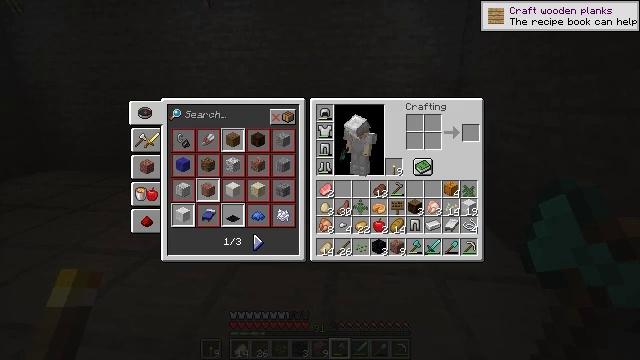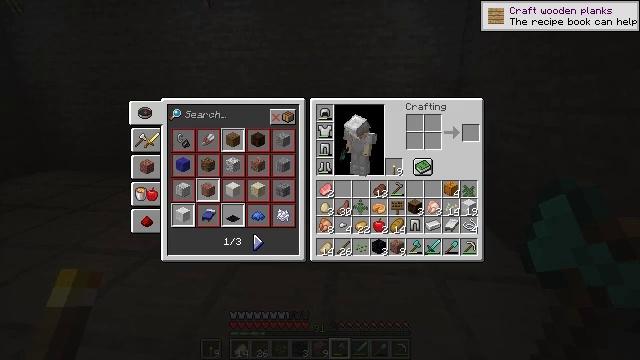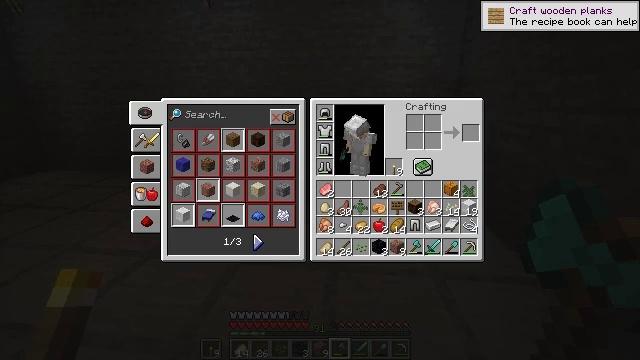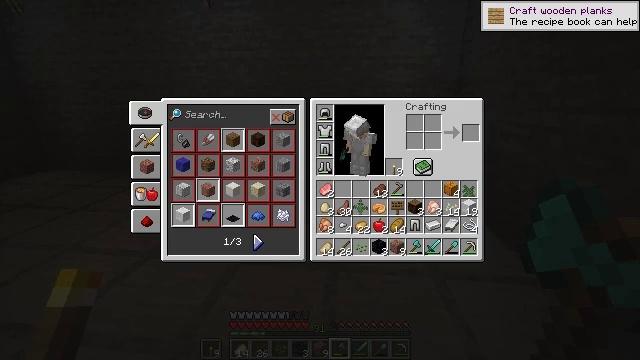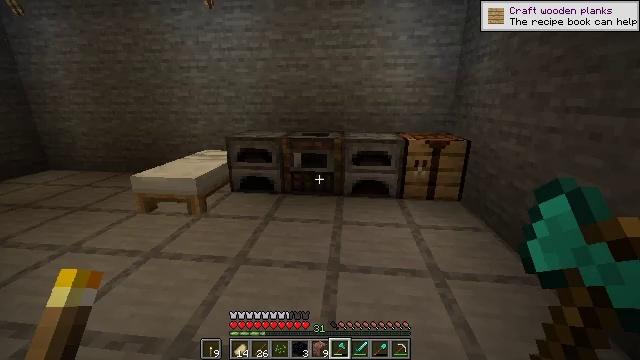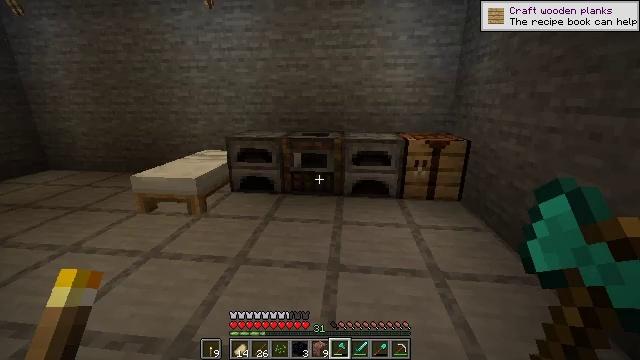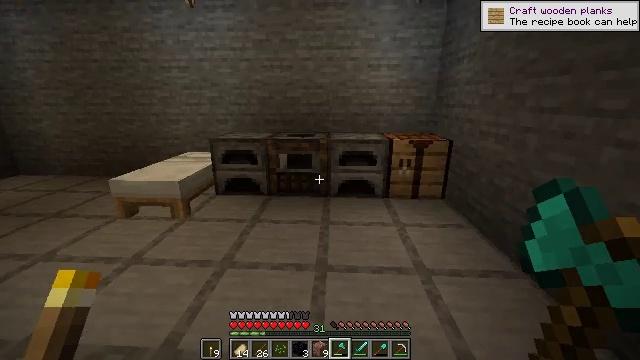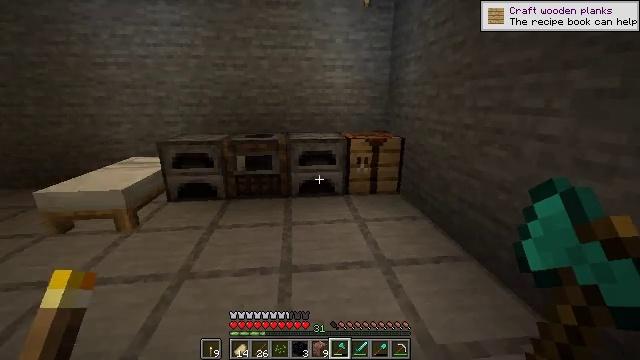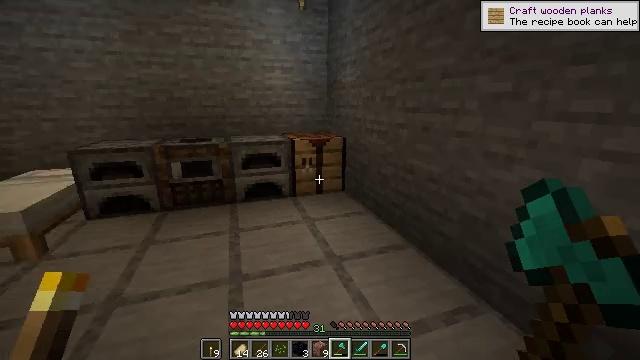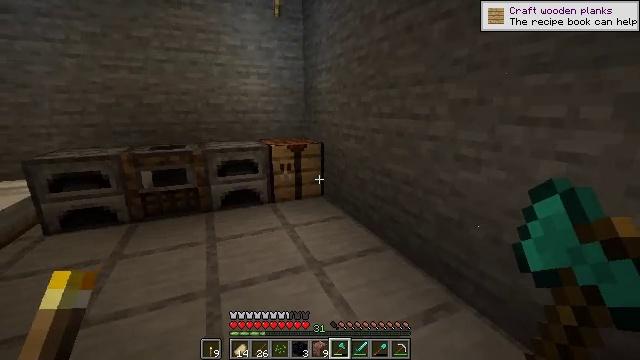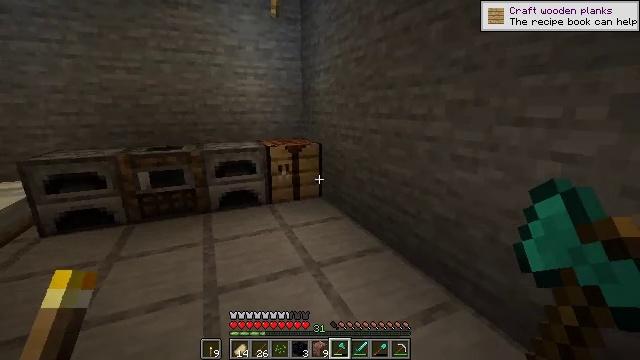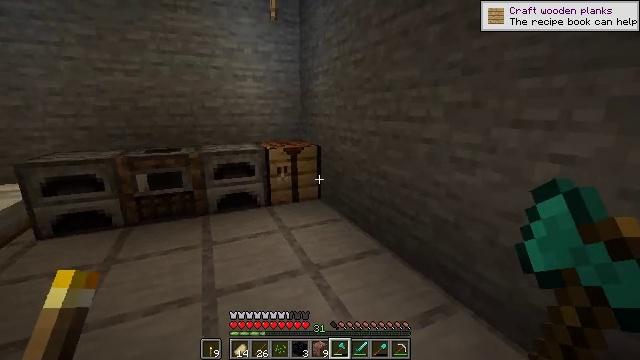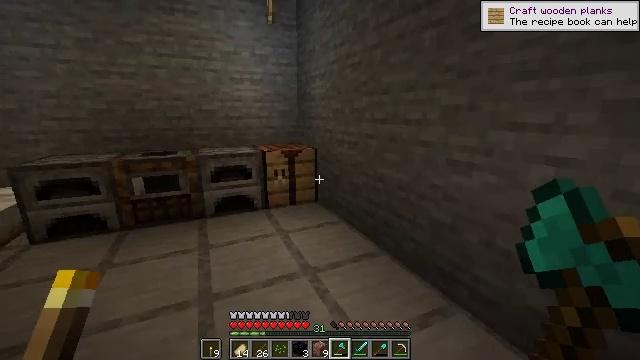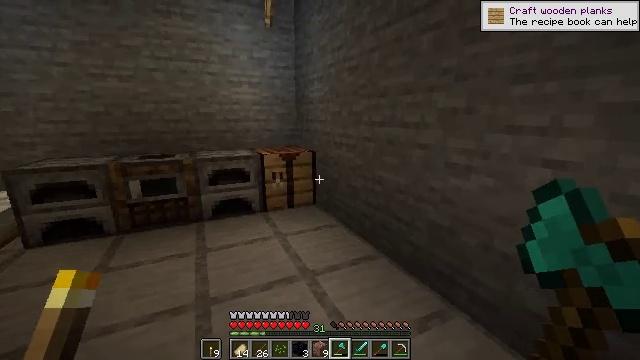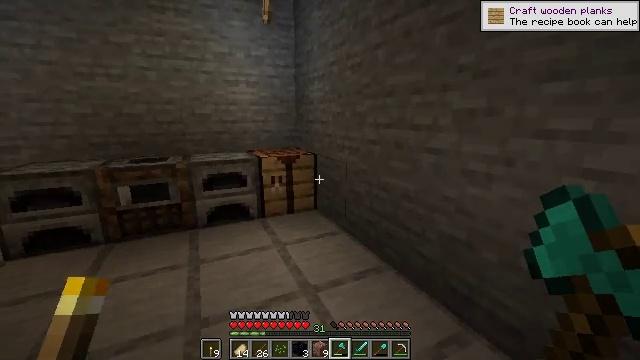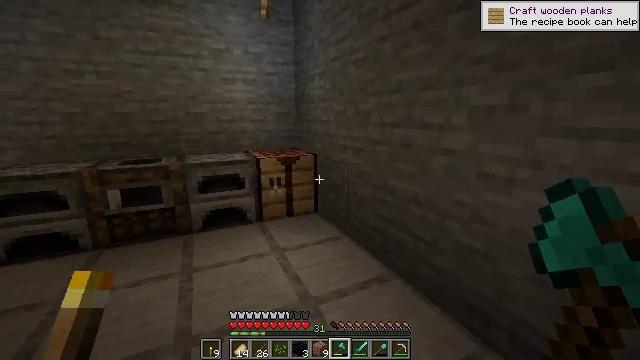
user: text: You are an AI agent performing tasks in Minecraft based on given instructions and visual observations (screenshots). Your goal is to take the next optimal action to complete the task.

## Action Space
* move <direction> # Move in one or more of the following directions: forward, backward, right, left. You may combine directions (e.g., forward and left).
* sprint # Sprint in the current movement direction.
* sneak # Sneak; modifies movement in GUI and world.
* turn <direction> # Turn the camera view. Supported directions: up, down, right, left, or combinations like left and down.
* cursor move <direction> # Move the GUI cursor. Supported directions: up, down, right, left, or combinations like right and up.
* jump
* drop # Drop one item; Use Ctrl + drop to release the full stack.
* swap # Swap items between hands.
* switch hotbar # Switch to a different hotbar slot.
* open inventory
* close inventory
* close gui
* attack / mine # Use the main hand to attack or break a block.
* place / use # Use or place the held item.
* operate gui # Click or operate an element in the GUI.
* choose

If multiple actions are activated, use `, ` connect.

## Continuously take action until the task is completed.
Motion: motion action
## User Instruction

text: Produce a rail with iron ingots and a stick on the crafting table.
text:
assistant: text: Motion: no_op
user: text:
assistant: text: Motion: no_op
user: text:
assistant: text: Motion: no_op
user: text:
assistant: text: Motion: no_op
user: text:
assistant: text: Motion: no_op
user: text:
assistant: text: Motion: turn right
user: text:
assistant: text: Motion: turn right
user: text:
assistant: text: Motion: turn right
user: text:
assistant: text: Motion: turn right and up
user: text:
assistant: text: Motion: no_op
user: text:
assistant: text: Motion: no_op
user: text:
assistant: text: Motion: no_op
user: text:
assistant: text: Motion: move forward
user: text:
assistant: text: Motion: move forward
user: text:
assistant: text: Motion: move forward
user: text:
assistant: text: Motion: move forward
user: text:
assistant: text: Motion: move forward, turn left
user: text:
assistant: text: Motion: move forward, turn left and down
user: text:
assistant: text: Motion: move forward, turn left
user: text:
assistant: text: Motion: move forward, turn left and down
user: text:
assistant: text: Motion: move forward
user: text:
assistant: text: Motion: move forward
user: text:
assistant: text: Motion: no_op
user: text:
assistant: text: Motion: no_op
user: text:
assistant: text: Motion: use / place
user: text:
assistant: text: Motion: use / place
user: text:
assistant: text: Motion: use / place
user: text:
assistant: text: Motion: no_op
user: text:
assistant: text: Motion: no_op
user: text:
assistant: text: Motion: no_op